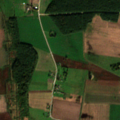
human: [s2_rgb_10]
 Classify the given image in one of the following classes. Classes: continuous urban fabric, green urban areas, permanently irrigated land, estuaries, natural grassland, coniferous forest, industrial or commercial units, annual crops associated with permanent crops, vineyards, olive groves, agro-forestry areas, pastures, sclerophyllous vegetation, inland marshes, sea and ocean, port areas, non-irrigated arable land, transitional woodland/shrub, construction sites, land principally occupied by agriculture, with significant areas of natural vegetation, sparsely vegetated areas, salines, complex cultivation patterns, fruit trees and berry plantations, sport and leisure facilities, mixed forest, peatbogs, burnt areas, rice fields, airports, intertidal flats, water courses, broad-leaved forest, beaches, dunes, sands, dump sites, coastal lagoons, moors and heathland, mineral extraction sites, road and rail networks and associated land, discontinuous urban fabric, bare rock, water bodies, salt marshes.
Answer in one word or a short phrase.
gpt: non-irrigated arable land, pastures, complex cultivation patterns, land principally occupied by agriculture, with significant areas of natural vegetation, broad-leaved forest